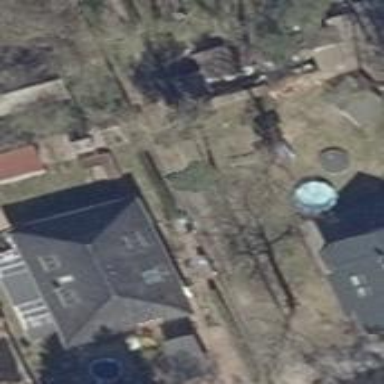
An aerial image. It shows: Hipped roof house.